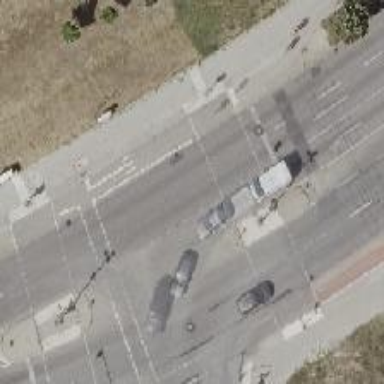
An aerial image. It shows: Crossing with traffic signals.